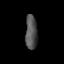
Tissue: prostate
Cell type: T cells
Senescence score: 0.7043
Nuclear area (px): 395
Mean DAPI intensity: 83.638